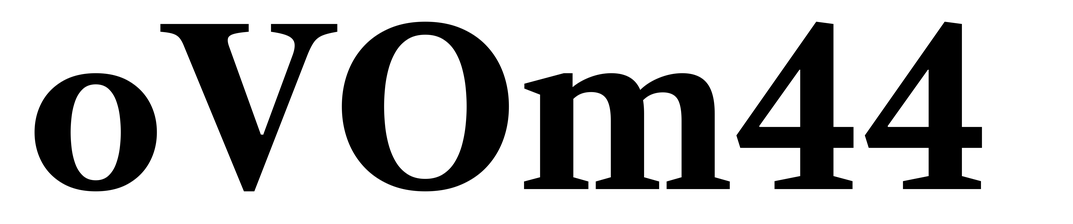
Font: LibreCaslonText_Bold